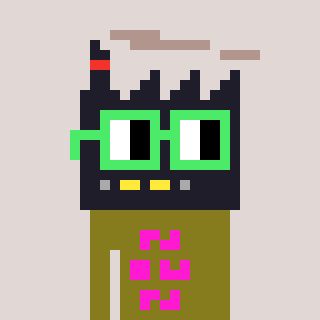
a pixel art character with square light green glasses, a factory-shaped head and a gunk-colored body on a warm background